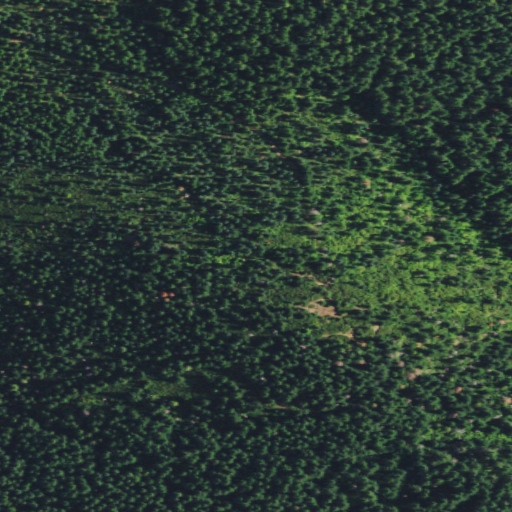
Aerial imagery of mountain in Washington named Grouse Butte containing only evergreen forest